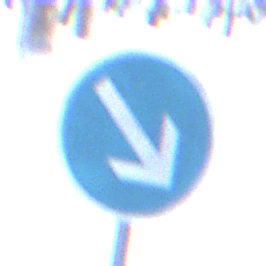
Verkehrszeichen: VorgeschriebeneVorbeifahrtRechts
Umgebung: Outdoor, Nature
Tageszeit: MorningAfternoon
Wetter: Clear
Licht: Natural
Jahreszeit: Winter
Kontrast: LowContrast